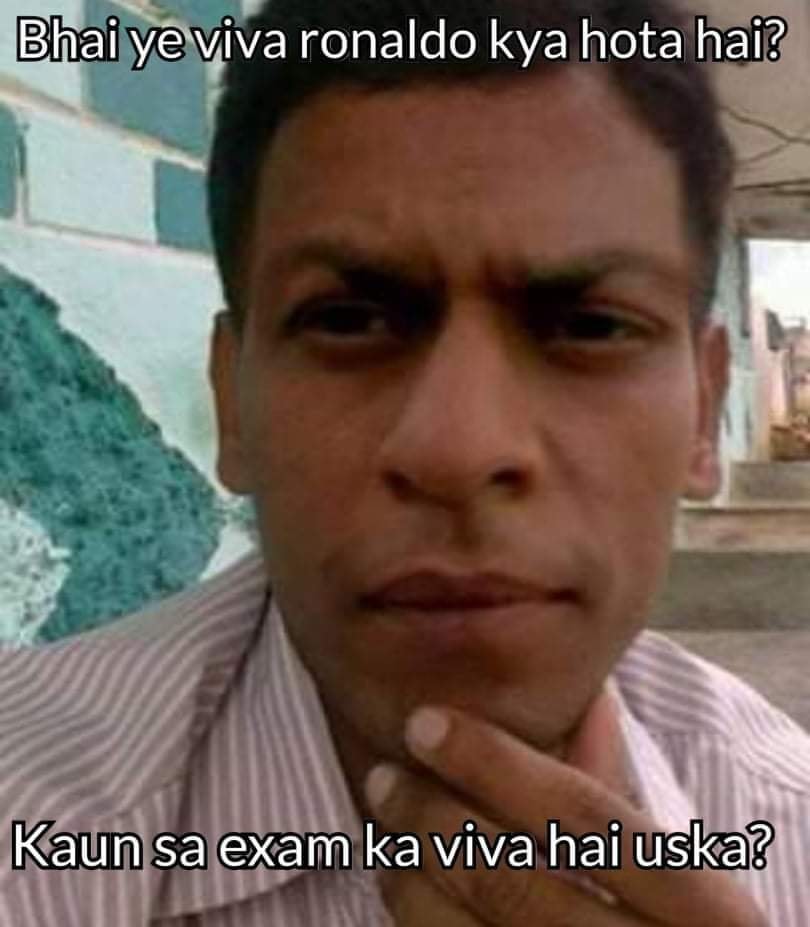
Caption: Bhai ye viva ronaldo kya hota hai?     Kaun sa exam ka viva hai uska?
Label: non-hate